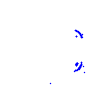
Particle: pion